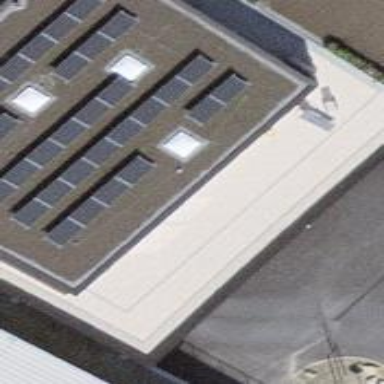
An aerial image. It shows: Solar power generator.